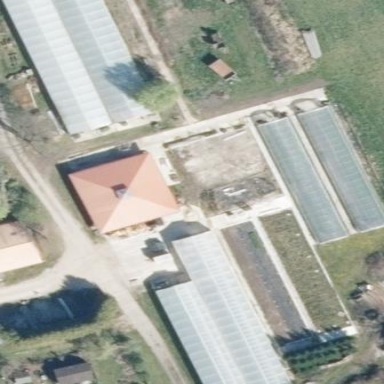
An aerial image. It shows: Greenhouse.